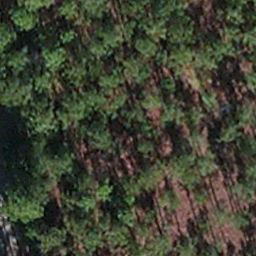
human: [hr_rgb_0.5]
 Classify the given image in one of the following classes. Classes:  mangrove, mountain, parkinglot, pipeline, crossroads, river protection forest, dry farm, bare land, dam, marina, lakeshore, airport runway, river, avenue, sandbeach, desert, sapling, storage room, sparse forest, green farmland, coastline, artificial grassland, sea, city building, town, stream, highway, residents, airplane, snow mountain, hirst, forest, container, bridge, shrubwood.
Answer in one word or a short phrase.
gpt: sapling